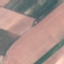
Land use / land cover: AnnualCrop